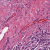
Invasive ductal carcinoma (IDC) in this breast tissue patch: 1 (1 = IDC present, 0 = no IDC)